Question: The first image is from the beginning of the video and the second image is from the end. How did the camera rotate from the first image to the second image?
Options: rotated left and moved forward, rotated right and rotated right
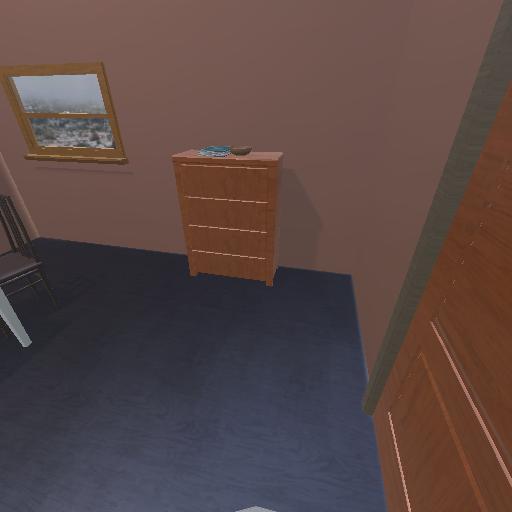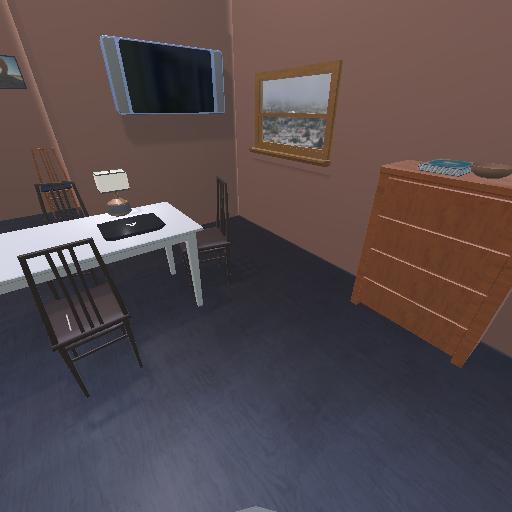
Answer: rotated left and moved forward